Question: I've seen this behavior for years. Checkboxes and radios buttons can not be covered by DIV elements. No matter what z-index use.Is there some solution?
Besides, I am using simpletip (can't use qtip). If you know about another jquery tooltip ready to use that work around this... I have my wallet open. THX

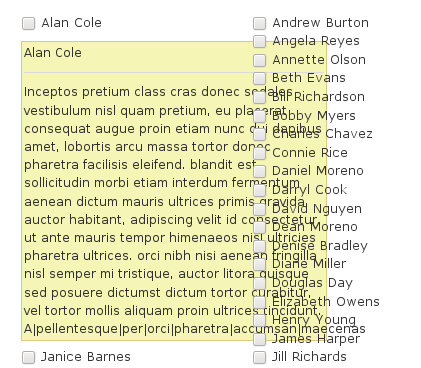
Answer: Ok, now we can work.
First off: This probably has nothing to do with your problem, but it can lead to other problems: Your HTML is riddled with errors:
<URL>
Most importantly a 'span' may not contain a block element such as a 'div'. Most of the errors is because you are using HTML syntax instead of XHTML syntax. It maybe easier just to use a HTML DOCTYPE, than fixing all the XHTML errors.
---
Your actual problem is that 'z-index' only applies to elements that are positioned (absolute, relative, fixed) and since your "tooltip" isn't 'z-index' has no effect.
You'll need to explain what you want it to do. Until then I can just give general suggestions:
You could make sure that the "tooltip" doesn't become wider than the surrounding 'span'. Currently it's 300px wide and since the 'span's are flexible it spills out, when the 'span's become too small.
Or you give the "tooltip" 'position: absolute' and smaller 'top' and 'left' values (BTW the current 'top' and 'left' values are currently useless, because they also only apply to positioned elements) and it's parent 'span' 'position: relative'.